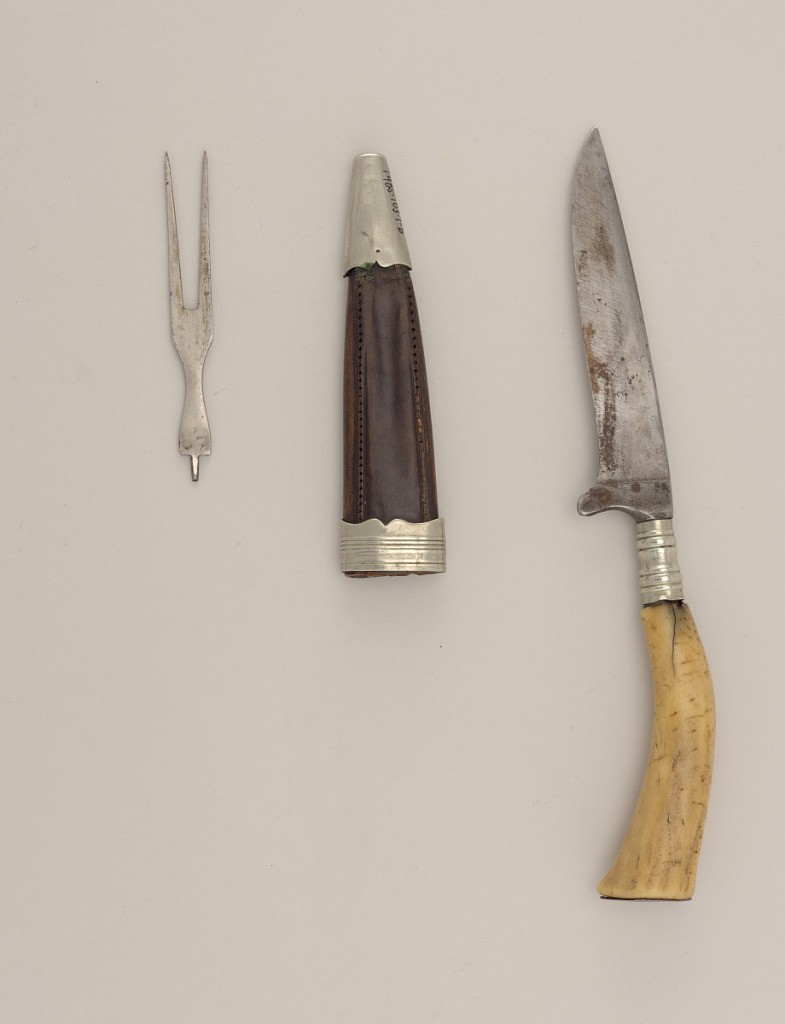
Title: Traveling Cutlery Set with Antler Handle
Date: ca. 1780–1820
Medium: antler, steel, leather, silver plated, nickel
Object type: traveling cutlery set
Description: Set consisting of: knife (a) with blade having straight top edge and cutting edge tapered to a point, mounted on curved bone handle with baluster ferrule and metal end. Tapered stitched leather sheath (b) with metal tip guard and reeded metal end collar to hold knife and two-pronged fork (c) with short neck and tapered pin. Sheath's tip guard fitted with screw pocket to accept fork pin and become fork's handle.